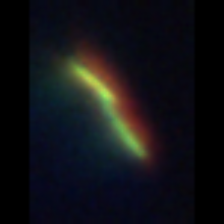
Taxon: Pennate
Group: Diatoms